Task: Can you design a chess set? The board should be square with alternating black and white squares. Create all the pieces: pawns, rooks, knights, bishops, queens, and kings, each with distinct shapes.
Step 551:
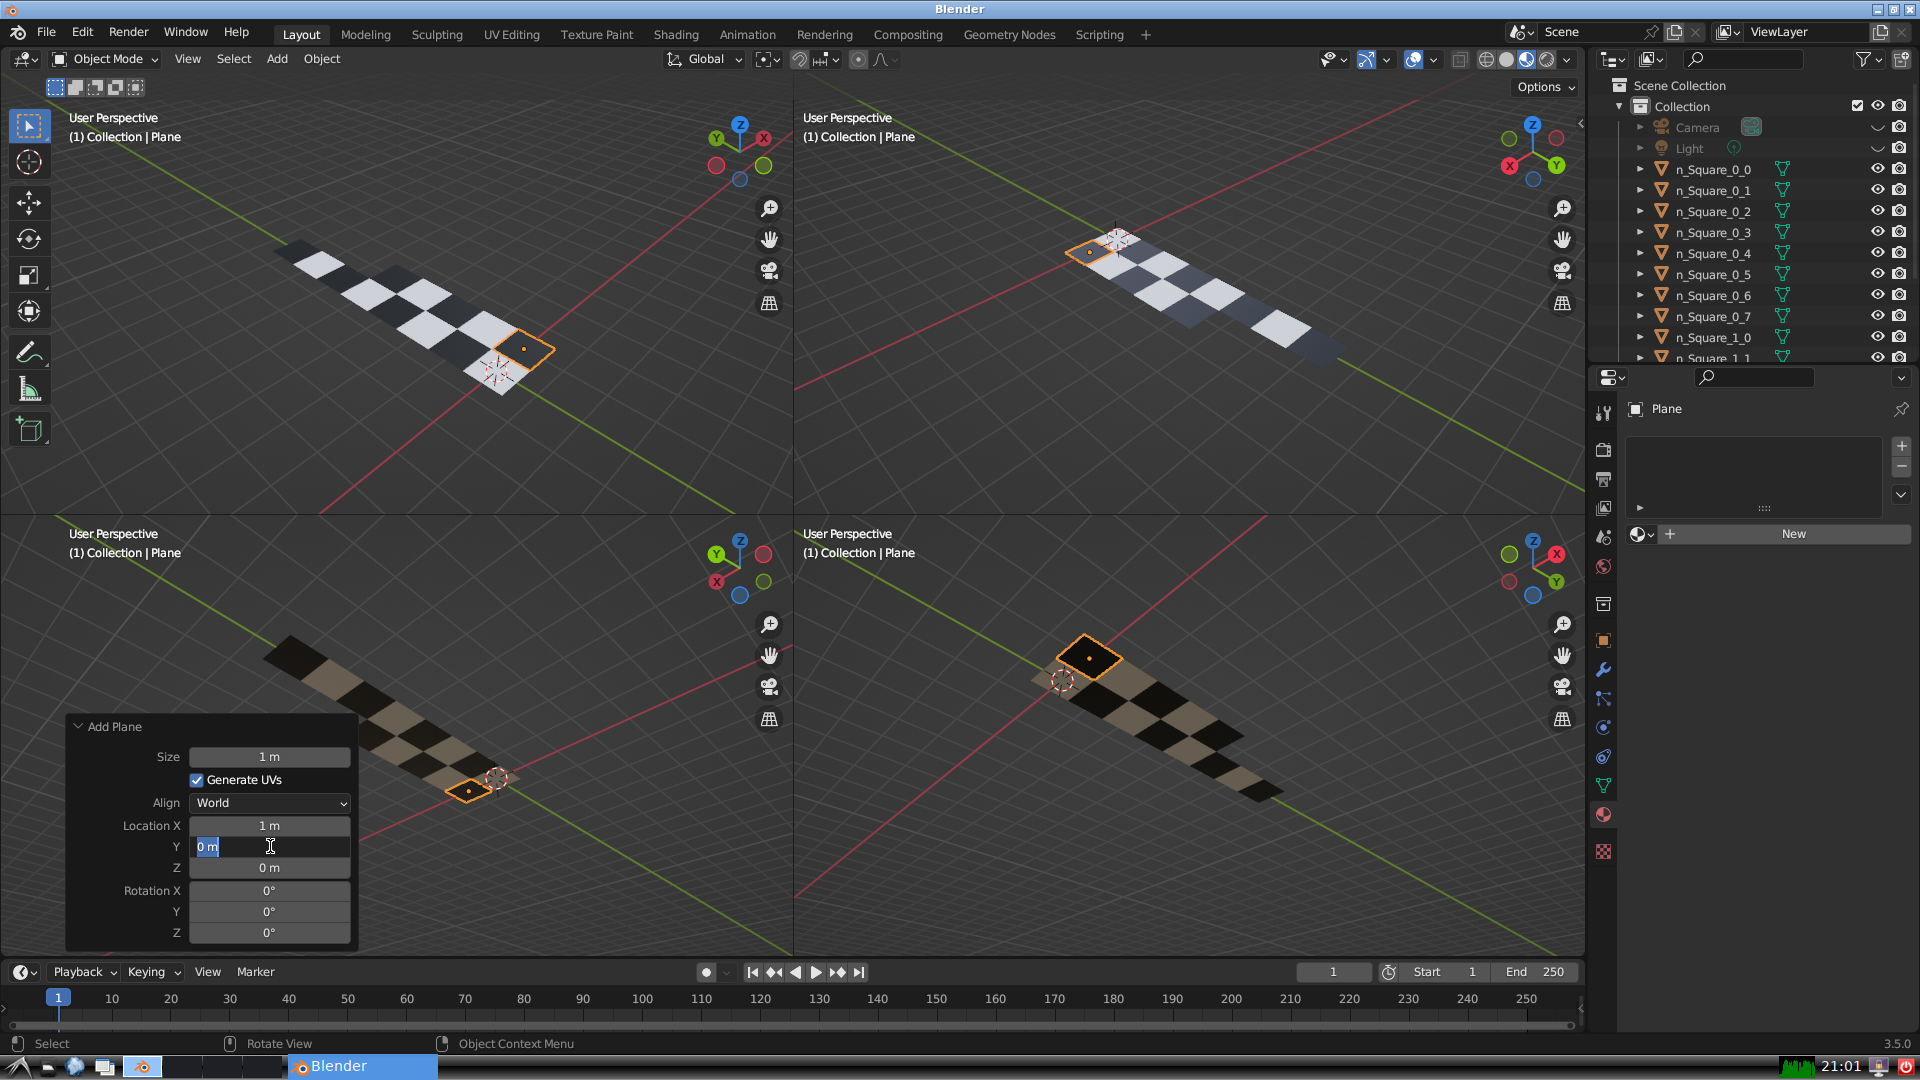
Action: input_text: 5.0